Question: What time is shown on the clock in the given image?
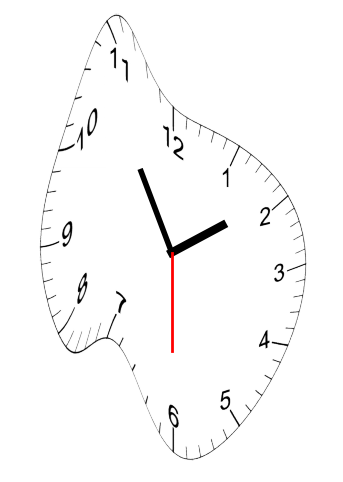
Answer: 01:54:30